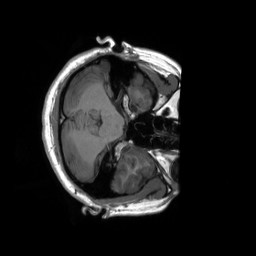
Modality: T1w
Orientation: axial
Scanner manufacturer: siemens
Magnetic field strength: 3 T
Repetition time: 2.3 s
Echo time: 0.00207 s